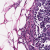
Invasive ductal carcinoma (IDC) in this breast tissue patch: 0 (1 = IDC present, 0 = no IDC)